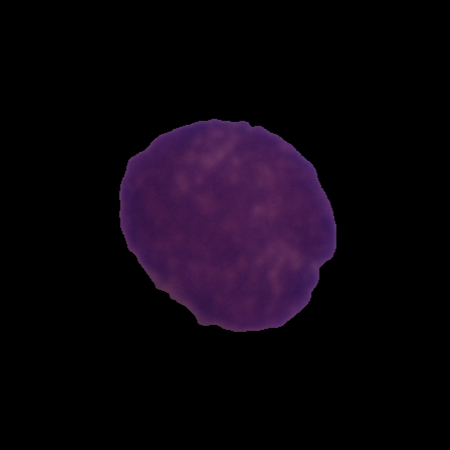
Label: cancer